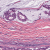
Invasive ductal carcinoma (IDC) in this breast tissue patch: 1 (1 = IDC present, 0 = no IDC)